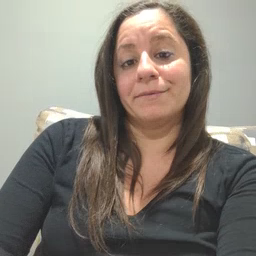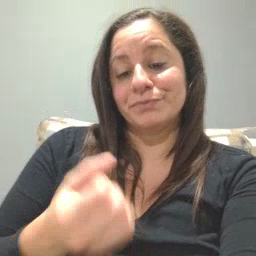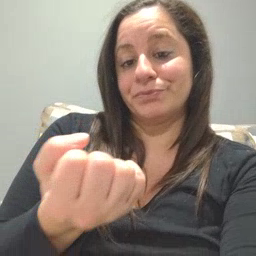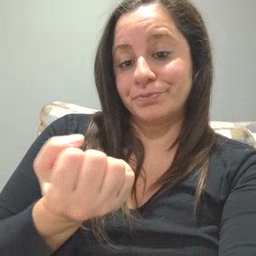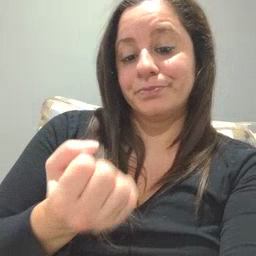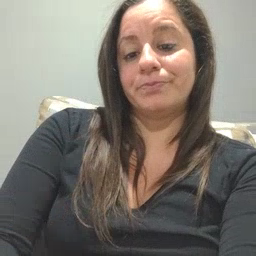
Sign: drawer